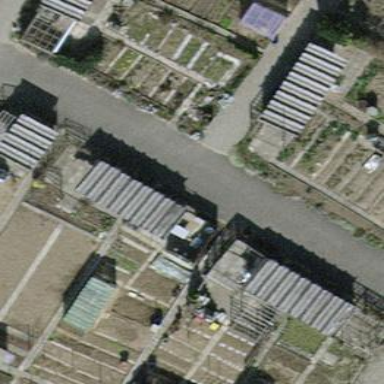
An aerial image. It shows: Shed.